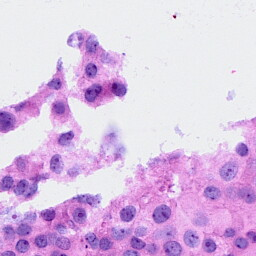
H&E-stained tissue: Breast